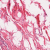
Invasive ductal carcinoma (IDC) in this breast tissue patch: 0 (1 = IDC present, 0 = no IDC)